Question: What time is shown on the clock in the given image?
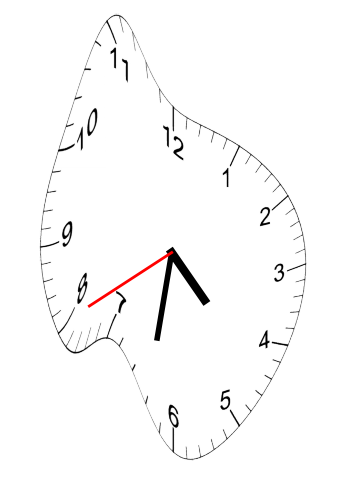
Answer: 04:31:40